Question: My 'QRect' object is a fixed-sized containter of plain text, when there is too much text I would truncate the text and trail '...' at the end. For example, 'Longlonglonglong' is truncated to 'Longlong...'. But I want to display the full-length text in a bubble when mouse pointer is over the rect.
The bubble is like the 'Go to Google Home':

Is this possible ?
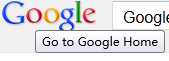
Answer: Unfortunately 'QPainter' can't do that for you, the 'drawText(..)' flags don't support it. Thankfully, you can pre-elide the text for it ("eliding" is where you truncate with an elipsis) using 'QFontMetrics':
'''
QFontMetrics fontM( QApplication::font() );
QRect r( 0, 0, 30, 10 );
QString text = "Longlonglonglong";
QString elidedText = fontM.elidedText( text, Qt::ElideRight, r.width() );
painter->drawText( r, Qt::AlignLeft, elidedText );
'''
When you say "text in a bubble when mouse pointer is over", I presume you mean a tooltip - in which case implement it for the widget as normal and give the full text rather than the elided.